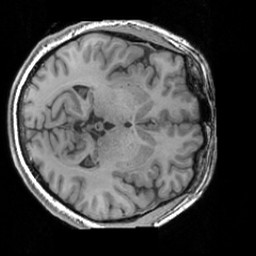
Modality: T1w
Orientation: axial
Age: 28
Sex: male
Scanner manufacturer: siemens
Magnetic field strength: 3 T
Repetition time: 1.63 s
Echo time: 0.00311 s